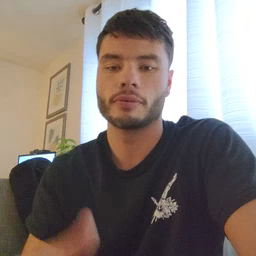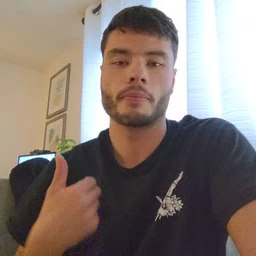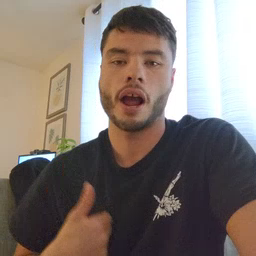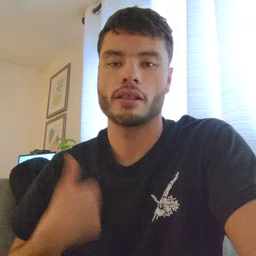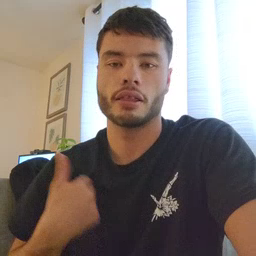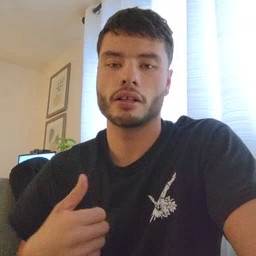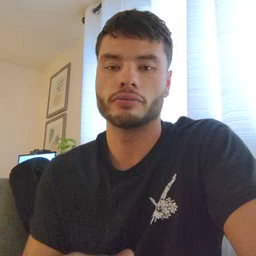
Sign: bath